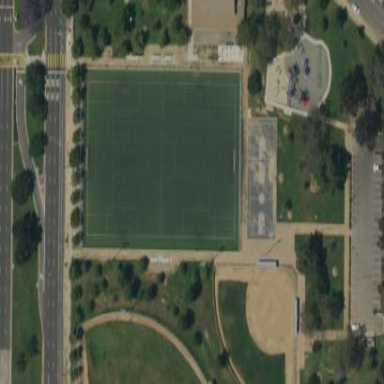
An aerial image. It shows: Soccer pitch with synthetic turf for leisure sports activities.